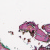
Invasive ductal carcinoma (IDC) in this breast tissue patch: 0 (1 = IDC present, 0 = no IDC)